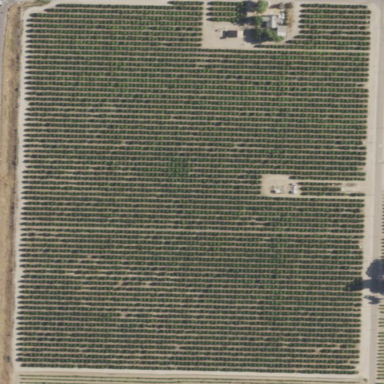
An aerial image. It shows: Orange orchard with rows of orange trees.